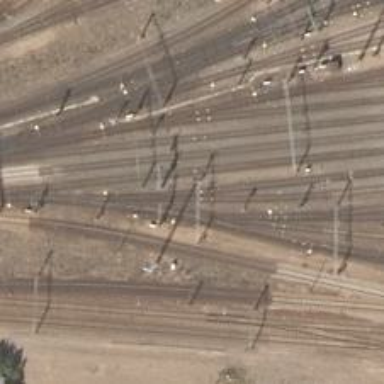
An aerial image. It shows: Railway signal.